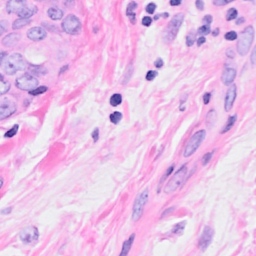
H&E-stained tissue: Breast